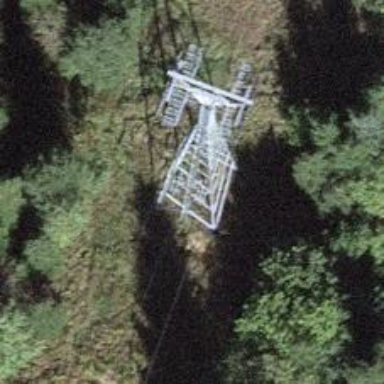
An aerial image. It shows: Pylon used for aerialway.